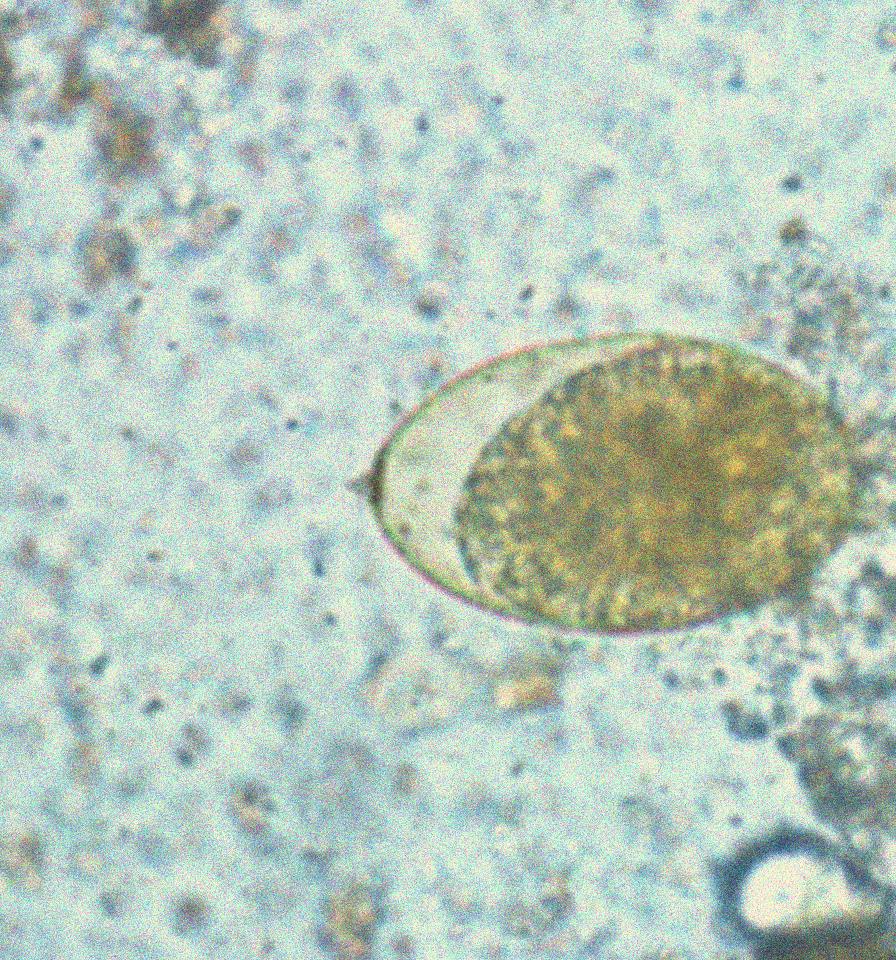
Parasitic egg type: Fasciolopsis buski